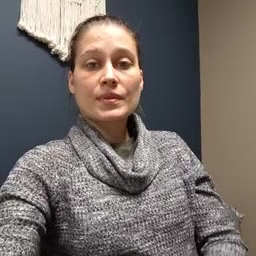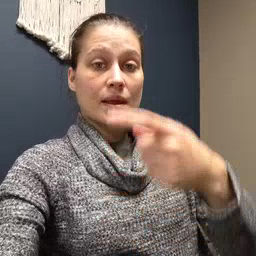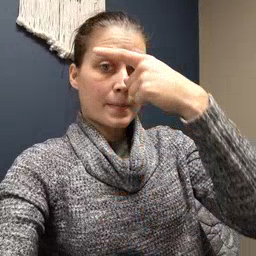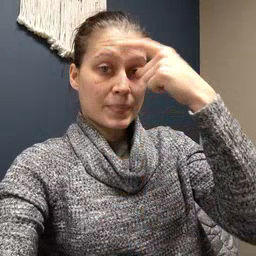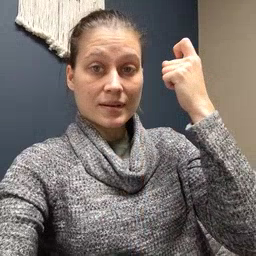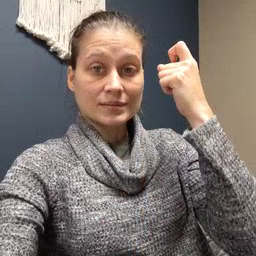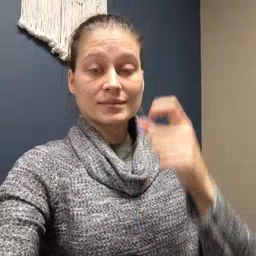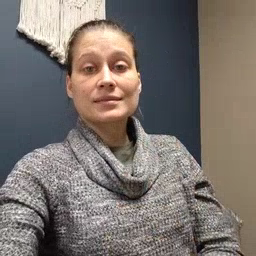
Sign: because